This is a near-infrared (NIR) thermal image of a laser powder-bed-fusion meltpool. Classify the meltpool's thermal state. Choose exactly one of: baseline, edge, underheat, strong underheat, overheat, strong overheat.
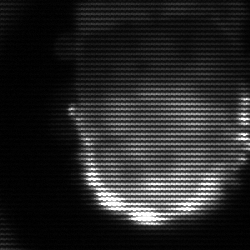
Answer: baseline